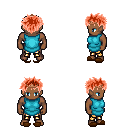
a pixel art fantasy rpg character, male body template, human, dark skin, teal tunic, gold greaves, red bedhead hairstyle, bronze tiara, brown slippers, four views (front, back, left, right), 2x2 character sprite sheet, small pixel art, hard edges, no anti-aliasing